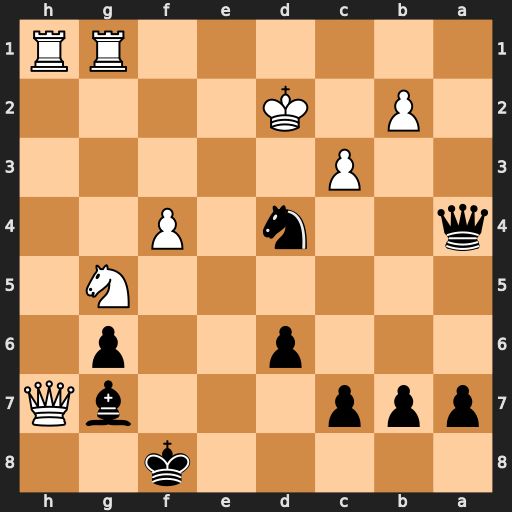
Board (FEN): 5k2/ppp3bQ/3p2p1/6N1/q2n1P2/2P5/1P1K4/6RR
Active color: b
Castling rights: -
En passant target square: -
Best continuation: Qc2+ Ke3 Qe2#